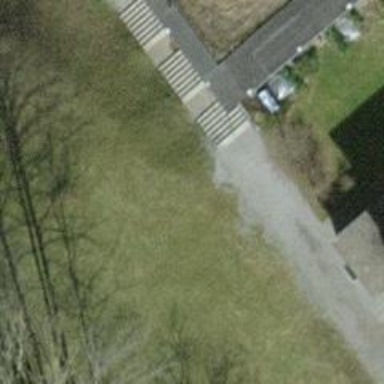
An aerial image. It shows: Road with steps.